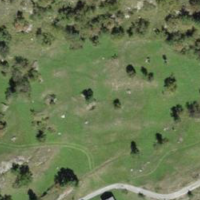
EUNIS habitat code: 23
Species observed at this site:
Sedum album
Trichius fasciatus
Thymelicus sylvestris